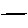
Label: line